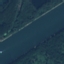
Land use / land cover: River